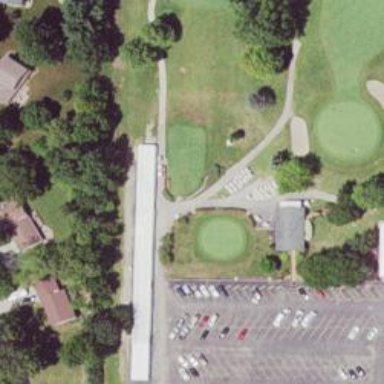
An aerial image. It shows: Path used for both walking and golf.